Question: I have a actionscript 2 SWF that I am wanting to export into a PNG, however the fact that it is loaded as a AVM1Movie in as3 is proving quite troublesome.
When you load the as2 swf in just the normal standalone flash player, you can right click -> zoom in and it scales well since its redrawing the vector data at the size. But when i'm trying to make the Loader object (that contains the loaded as2 swf) scale, whenever i draw it to a BitmapData object, i just get the original size of the swf with blank space around it, rather then having the swf scale to the new dimensions.
My code looks like this:
'''
var theFile:File = File(event.target);
var dis:DisplayObject = this.mLoader.content;
dis.width *=2;
dis.height *=2;
var bd:BitmapData = new BitmapData(dis.width, dis.height, true, 0x00000000);
trace("display object height and width is " + dis.width + " " + dis.height);
bd.draw(dis);
var stream:FileStream = new FileStream();
stream.open(theFile, FileMode.WRITE);
stream.writeBytes(PNGEncoder.encode(bd)); // needs as3corelib
stream.close();
Alert.show("saved to " + theFile.nativePath );
'''
But when I open up the resulting PNG File, I get this (red shows the transparent background):

Is there any way to make it so that when I draw the as2 swf to BitmapData, it scales it like it would in the flash player?
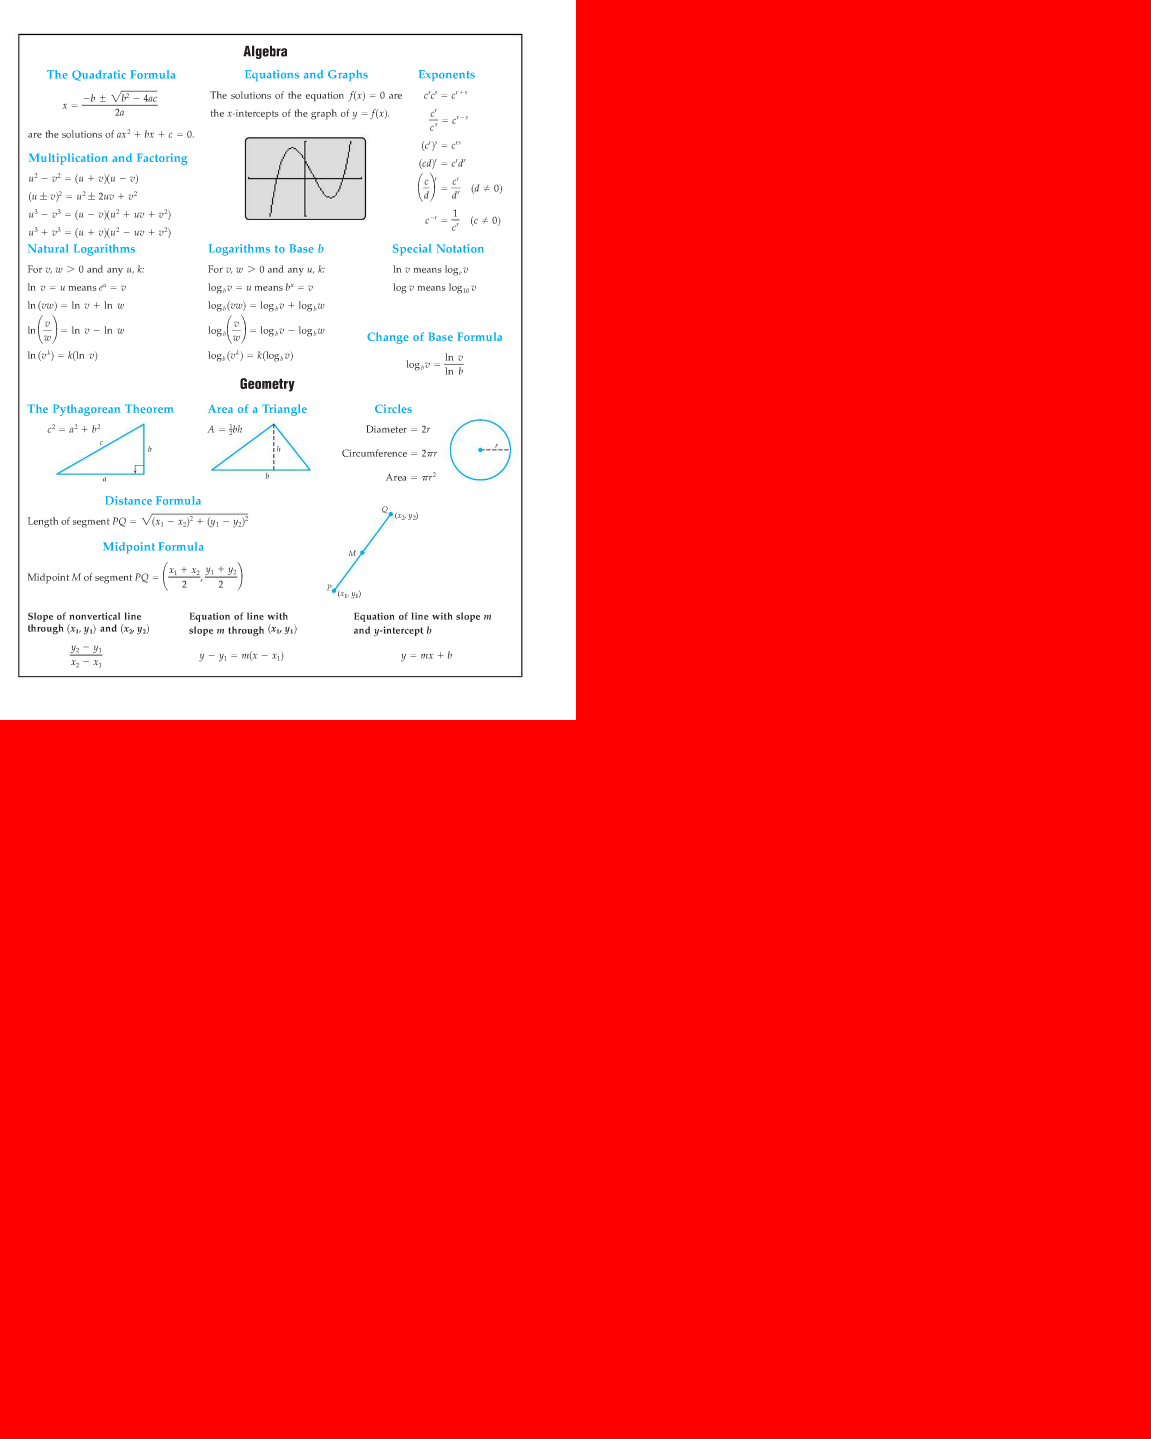
Answer: I believe you should be able to simply use scaleX and scaleY properties instead of attempting to multiple the height and width values.
'''
var dis:DisplayObject = this.mLoader.content;
//dis.width *=2;
dis.scaleX = 2;
//dis.height *=2;
dis.scaleY = 2;
'''
Alternatively since the above isn't working for you try to use a matrix argument for the draw call.
'''
var mat:Matrix = new Matrix();
mat.scale(2,2);
bd.draw(dis,mat);
'''